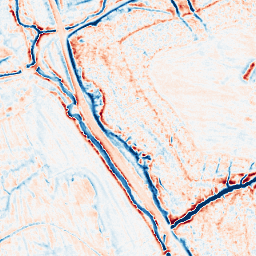
Category: edge_preserving
Decomposition family: anisotropic_diffusion
Decomposition parameters: iterations: 20
kappa: 30
gamma: 0.15
Upsampling method: bilinear
Upsampling parameters: scale: 8
Upsampling scale: 8